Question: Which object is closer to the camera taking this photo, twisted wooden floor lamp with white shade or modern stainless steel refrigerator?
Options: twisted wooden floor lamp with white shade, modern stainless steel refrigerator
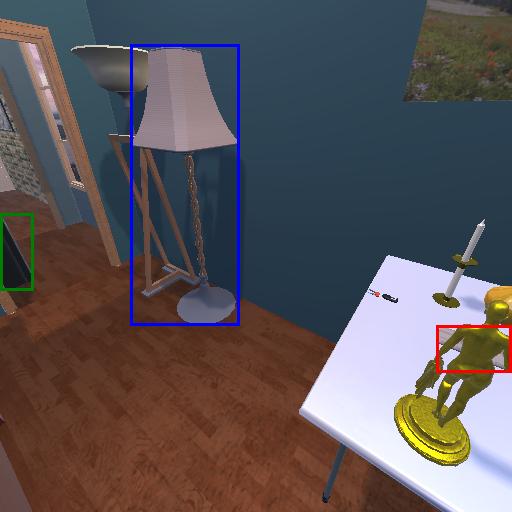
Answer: twisted wooden floor lamp with white shade